Question: I am very very disappointed this time. I wasted my whole day and I couldn't help me out. Here is the problem:
I need accept or delete the pending jobs. If I accept, only then it will publish on my site. Please look at the image.
Here I am trying this code to handle this matter. Firstly if anyone post a new job, I pass a hidden value=0 according to the job.
'''
<input type="hidden" name="pending" value=0/>
'''
Then I store it in my database.
'''
INSERT INTO job (Pending) VALUES ('$_POST[pending]');
'''
Then I go to the image(above) page to accept or delete.
'''
echo "<a href='accept.php?accept=1'>ACCEPT</a> Or ";
echo "<a href='accept.php?accept=0'>DELETE</a>";
'''
After accepting Pending column will be replaced from 0 to 1 and thus it will be published. Or deleting time, the job will be simply be deleted from database.
'''
$accept=$_GET['accept'];
if($accept==1){
mysql_query("UPDATE job SET Pending='$accept'
WHERE ID='5'");
}
else{
mysql_query("DELETE FROM job WHERE ID='5'");
}
'''
In the 'job' table, I use a primary auto increment column named ID. I put 5 for ID. So this code will work only for the pending job which ID is 5. So my problem is here. How can I alternate this 5 with a dynamic variable?
FOR MORE ASSISTANCE HERE IS the CODE OF 'PENDING JOBS' PAGE;
'''
$result1 = mysql_query("SELECT * FROM job ORDER BY ID DESC");
while($row1 = mysql_fetch_array($result1))
{
$id=$row1['ID'];
$cat=$row1['Category'];
$title=$row1['Title'];
$type=$row1['Type'];
$desp=$row1['Description'];
$salary=$row1['Salary'];
$day=$row1['Day'];
$month=$row1['Month'];
$year=$row1['Year'];
$info=$row1['Contact'];
$pending=$row1['Pending'];
$now = time();
$last_date = strtotime("$year-$month-$day");
$datediff = $last_date - $now;
$day_left=ceil($datediff/(60*60*24));
if($day_left>=0&&$pending==0){
echo "<div class=cat>Job field: $cat<br/></div>";
echo "<div class=yel2>";
echo "This is a <b>$type time</b> job and we are looking for <b>$title</b>. $desp<br/>";
if ($salary!=0) echo "Salary: $salary<br/>";
echo "Contact info: $info<br/>Last date: $day-$month-$year";
if($day_left==0)
echo "<br/><span class=ash><i>Today is the last day to apply</i><br/>";
else
echo "<br/><span class=ash><i>$day_left day(s) left</i></span><br/>";
echo "<span class=acc><a href='accept.php?accept=1'>ACCEPT</a><span> Or ";
echo "<span class=del><a href='accept.php?accept=0'>DELETE</a></span>";
'''
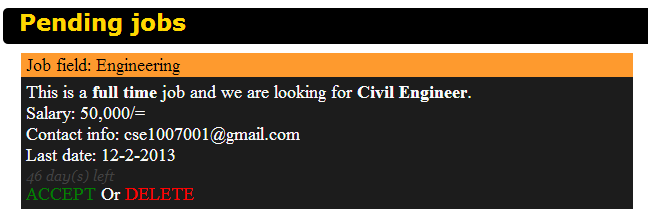
Answer: Just pass the id along with the accept url.
'''
echo "<span class=acc><a href='accept.php?id=$id&accept=1'>ACCEPT</a><span> Or ";
'''
You can grab the id inside the accept.php script using
'''
$post_id = $_GET['id'];
'''
The code would require little change
'''
$accept = intval($_GET['accept']); // safe against sql-injections
$post_id = intval($_GET['id']);
if($accept==1){
mysql_query("UPDATE job SET Pending='$accept'
WHERE ID='$post_id'");
}
else{
mysql_query("DELETE FROM job WHERE ID='$post_id'");
}
'''